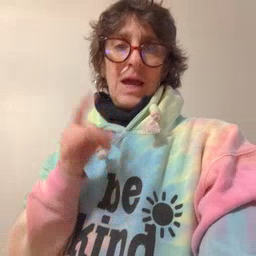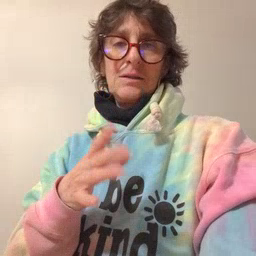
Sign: hate